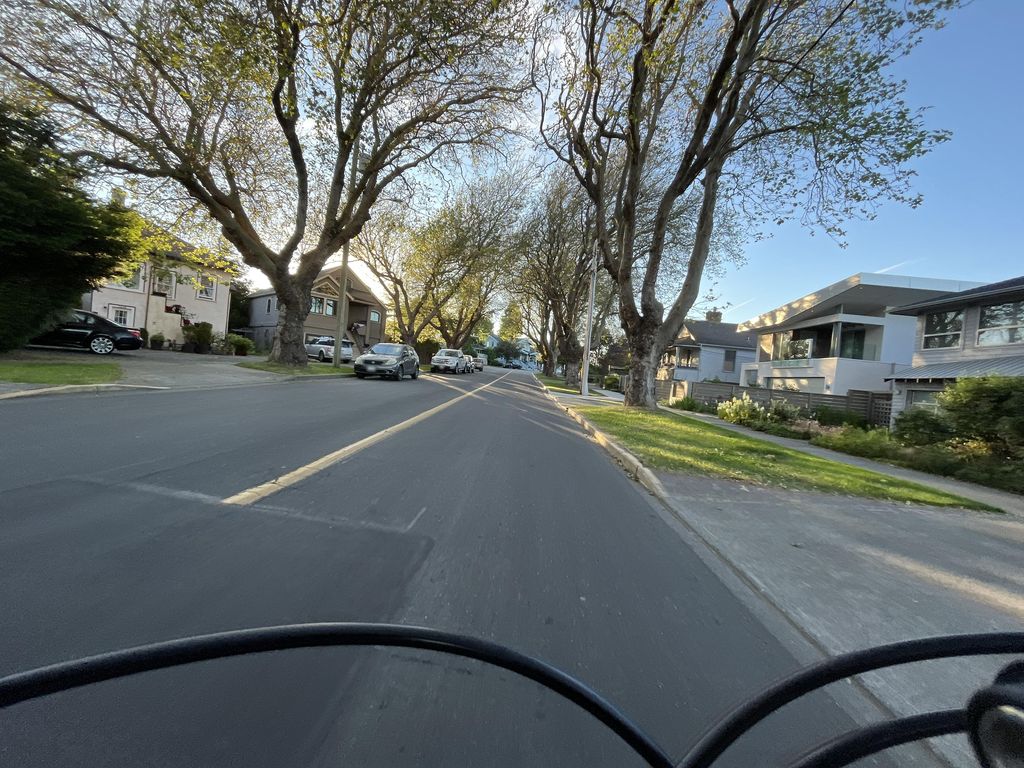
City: victoria